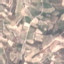
Label: PermanentCrop